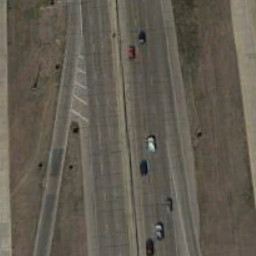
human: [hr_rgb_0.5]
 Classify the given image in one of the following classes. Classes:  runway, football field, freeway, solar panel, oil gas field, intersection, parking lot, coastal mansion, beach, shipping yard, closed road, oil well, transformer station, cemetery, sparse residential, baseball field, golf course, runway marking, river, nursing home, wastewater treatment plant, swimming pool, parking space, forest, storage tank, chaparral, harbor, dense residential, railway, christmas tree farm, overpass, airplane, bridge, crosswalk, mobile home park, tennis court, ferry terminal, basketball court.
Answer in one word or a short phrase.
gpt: freeway